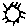
Label: sun